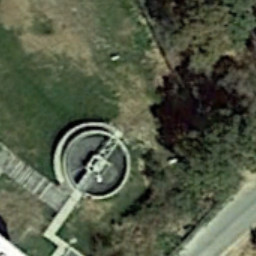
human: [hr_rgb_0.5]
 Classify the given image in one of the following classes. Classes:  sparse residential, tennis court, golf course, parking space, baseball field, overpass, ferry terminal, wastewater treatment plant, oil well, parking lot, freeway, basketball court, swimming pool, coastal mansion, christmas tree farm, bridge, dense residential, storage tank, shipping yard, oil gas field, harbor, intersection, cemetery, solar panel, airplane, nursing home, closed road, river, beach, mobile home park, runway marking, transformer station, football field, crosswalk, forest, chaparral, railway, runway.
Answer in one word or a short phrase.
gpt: wastewater treatment plant